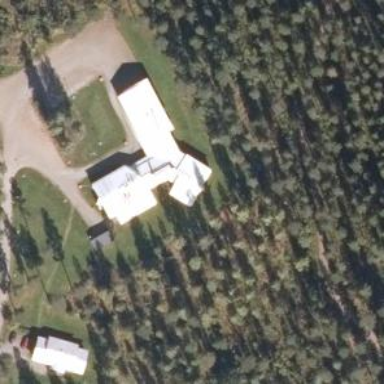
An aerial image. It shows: School building.